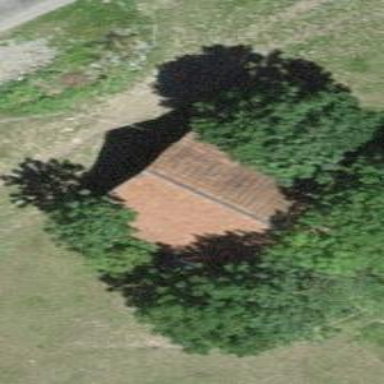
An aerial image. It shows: Rural barn.